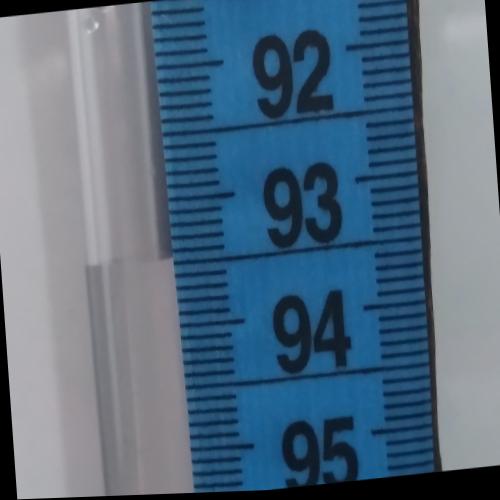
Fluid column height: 93.5 cm